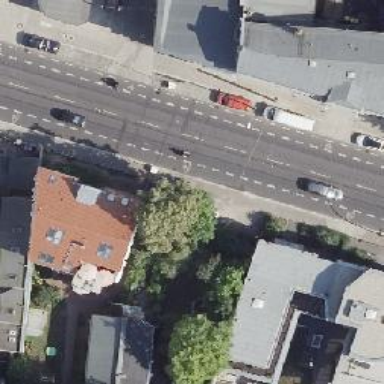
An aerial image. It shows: Secondary road with asphalt surface. There are separate sidewalks on both sides and lane for cyclists on both sides.